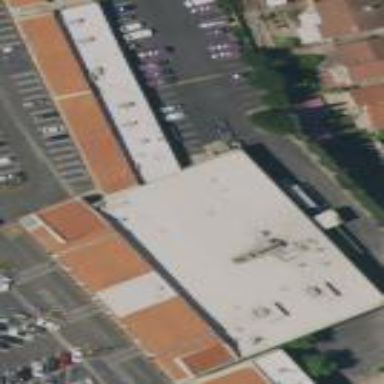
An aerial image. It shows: Retail building.